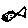
Label: fish